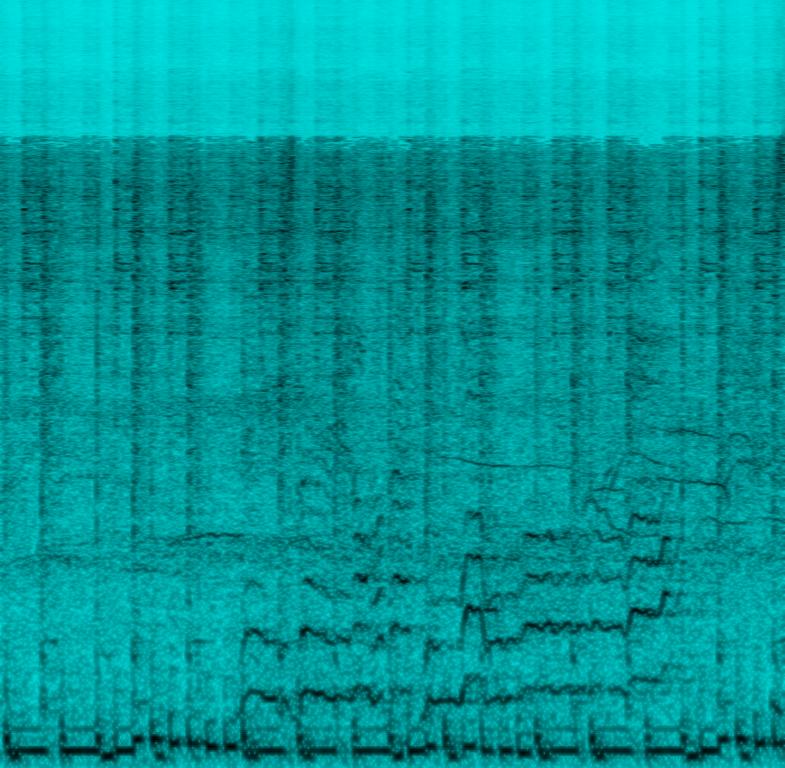
Live performance of a girl band group, featuring surf guitar and a go-go beat that transitions to modern pop production with loud bass and electronic drum breaks. Audio is low fidelity. Would be popular with teenage girls.